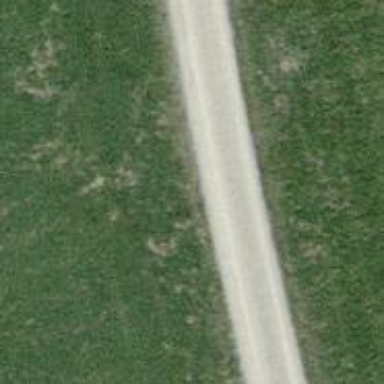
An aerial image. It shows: Track with compacted grade2 surface.